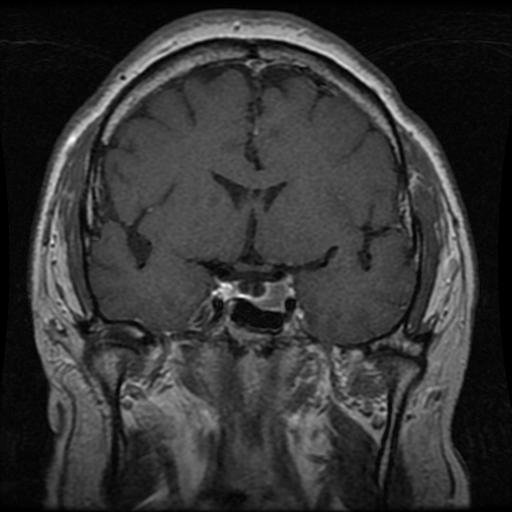
Label: pituitary